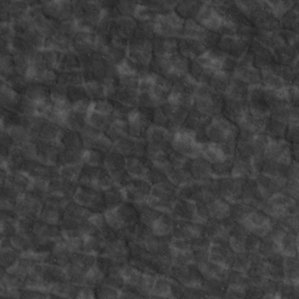
Label: non_frost